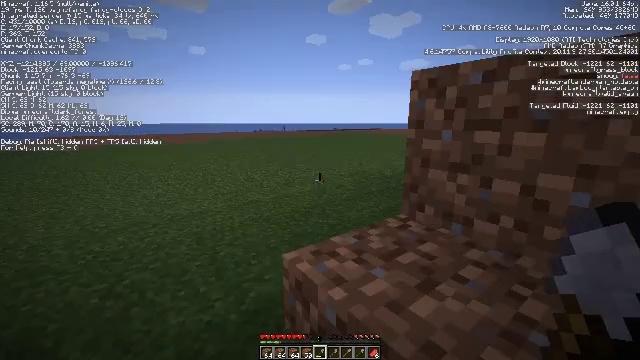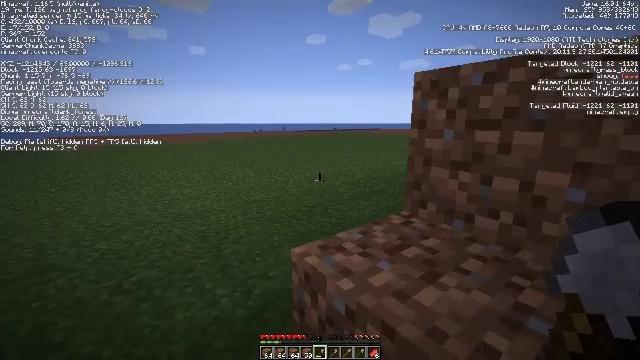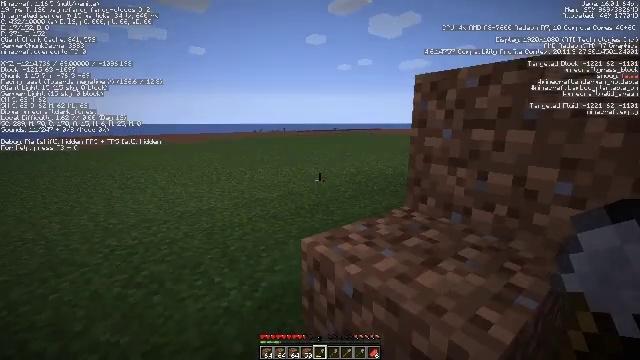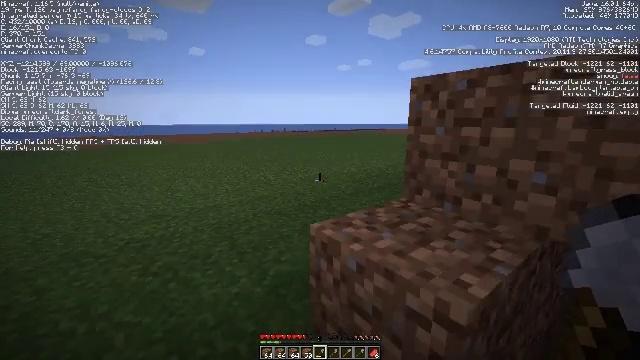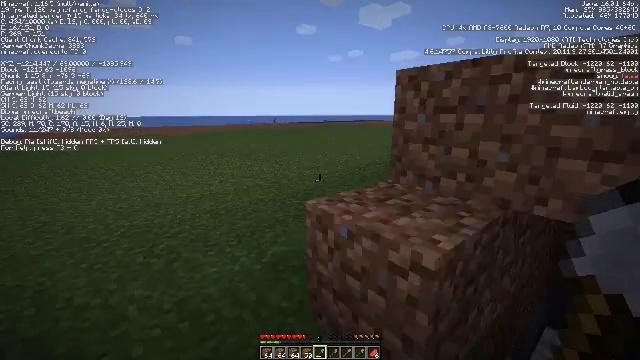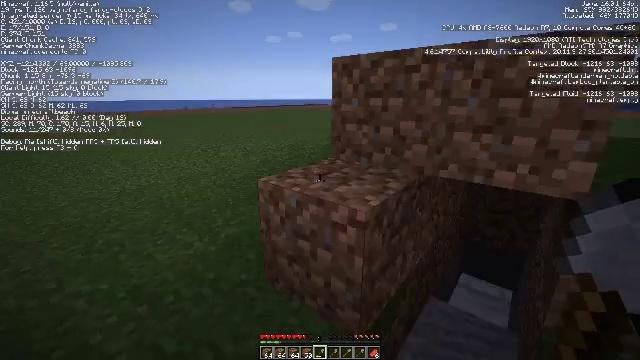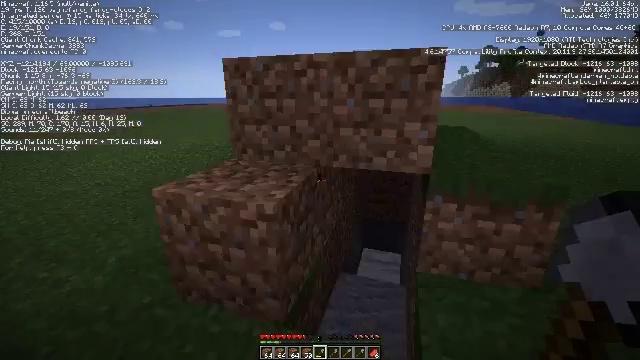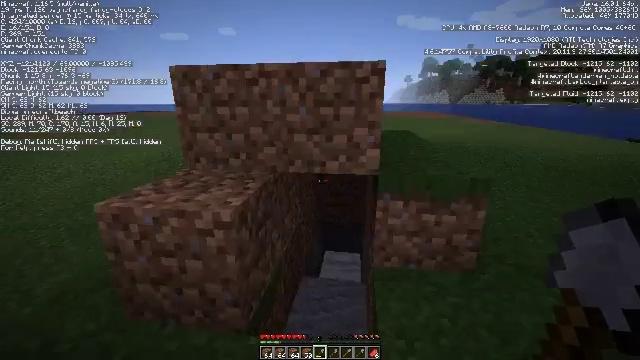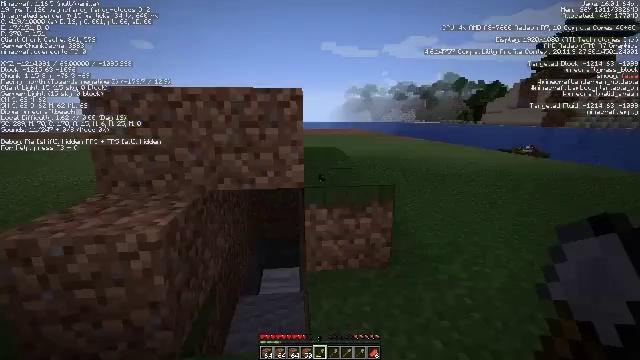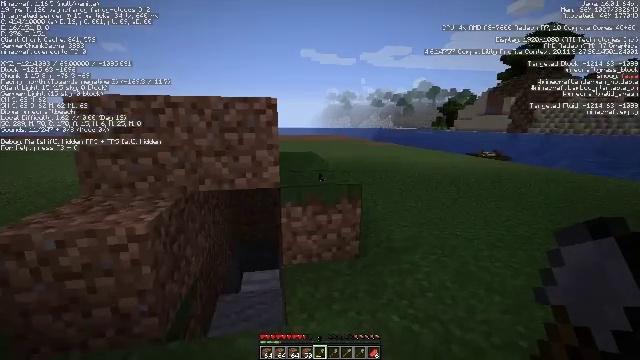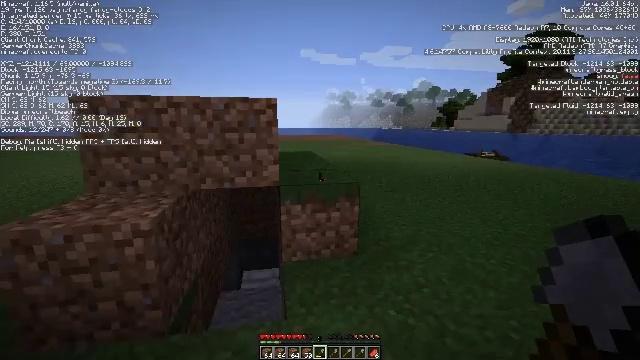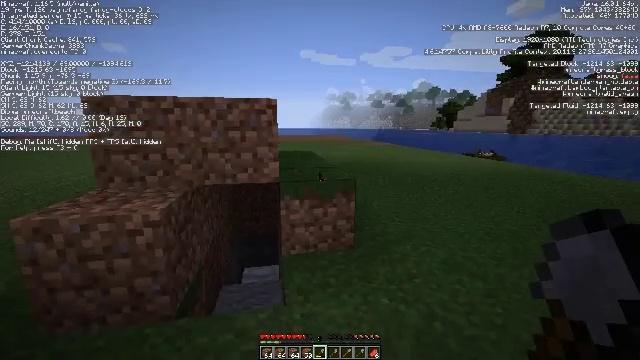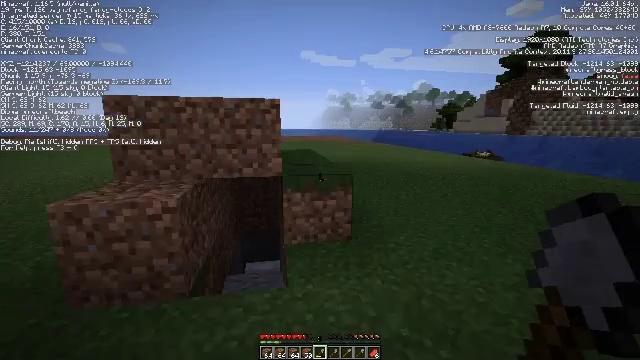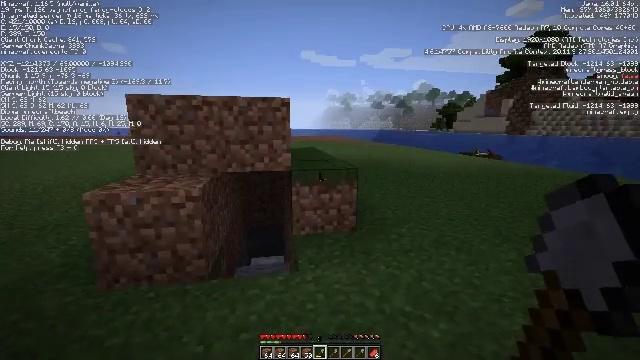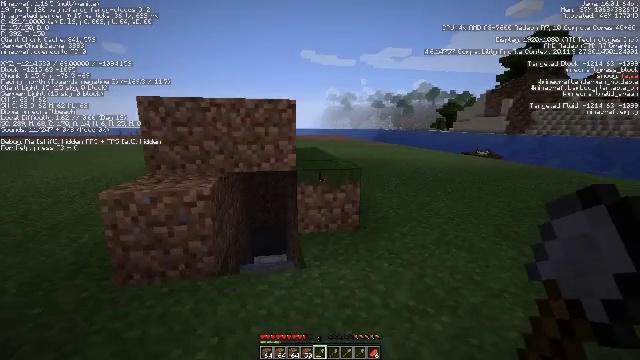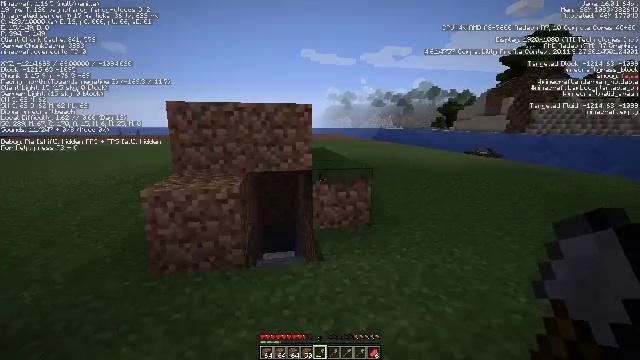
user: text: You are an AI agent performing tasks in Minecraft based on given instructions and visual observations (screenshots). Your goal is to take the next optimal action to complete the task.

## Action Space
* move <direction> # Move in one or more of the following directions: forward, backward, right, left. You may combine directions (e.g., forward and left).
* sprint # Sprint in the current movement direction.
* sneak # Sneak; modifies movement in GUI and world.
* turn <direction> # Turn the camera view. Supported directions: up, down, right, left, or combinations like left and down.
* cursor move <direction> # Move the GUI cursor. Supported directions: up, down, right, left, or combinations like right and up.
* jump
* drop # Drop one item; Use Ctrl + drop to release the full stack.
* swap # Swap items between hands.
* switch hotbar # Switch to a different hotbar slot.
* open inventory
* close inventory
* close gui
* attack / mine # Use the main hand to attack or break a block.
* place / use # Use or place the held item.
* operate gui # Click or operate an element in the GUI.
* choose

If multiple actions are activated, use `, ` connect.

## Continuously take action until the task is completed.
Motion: motion action
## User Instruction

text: Craft dried kelp.
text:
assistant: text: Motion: move back
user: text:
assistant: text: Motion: move back
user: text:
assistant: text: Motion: move back
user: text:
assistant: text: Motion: move back, turn right and down
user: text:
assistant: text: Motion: move back, turn right and down
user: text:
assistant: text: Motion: move back, turn right
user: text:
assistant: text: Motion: move back, turn right and up
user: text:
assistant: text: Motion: move back, turn right and up
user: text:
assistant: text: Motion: move back, turn right and up
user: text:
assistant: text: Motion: move back
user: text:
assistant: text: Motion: move back
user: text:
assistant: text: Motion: move back and move left
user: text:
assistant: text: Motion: move back and move left
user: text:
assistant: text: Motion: move back and move left
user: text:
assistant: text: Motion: move back and move left
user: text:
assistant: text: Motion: move left
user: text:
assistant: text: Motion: move left
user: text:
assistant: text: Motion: move left
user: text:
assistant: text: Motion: move left
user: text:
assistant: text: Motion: move left
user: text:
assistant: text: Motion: move left, turn right
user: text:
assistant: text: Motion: move left, turn right
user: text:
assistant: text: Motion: move left, turn right
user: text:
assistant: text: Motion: move forward
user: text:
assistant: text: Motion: move forward
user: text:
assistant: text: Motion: move forward
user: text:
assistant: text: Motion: move forward
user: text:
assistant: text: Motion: move forward
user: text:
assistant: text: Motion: move forward
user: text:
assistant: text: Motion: move forward, turn left